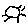
Label: sun